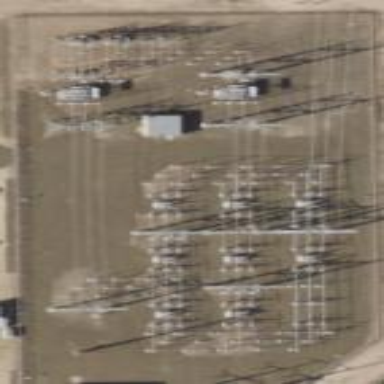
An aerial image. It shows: Distribution level power substation enclosed by fence.